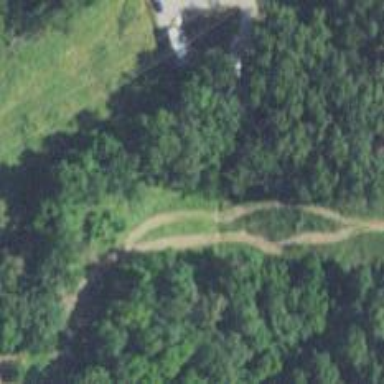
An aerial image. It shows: Track road.